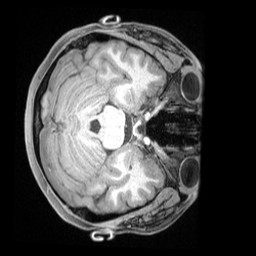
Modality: T1w
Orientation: axial
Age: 24
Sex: female
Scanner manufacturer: siemens
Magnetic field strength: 3 T
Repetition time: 1.68 s
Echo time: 0.00188 s